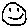
Label: smiley face